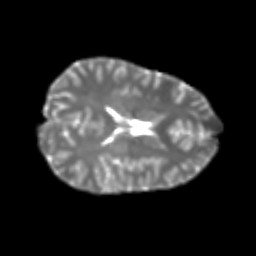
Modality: T2w
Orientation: axial
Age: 21
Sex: female
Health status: healthy
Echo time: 0.074 s